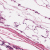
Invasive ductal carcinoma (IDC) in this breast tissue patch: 1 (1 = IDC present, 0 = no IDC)